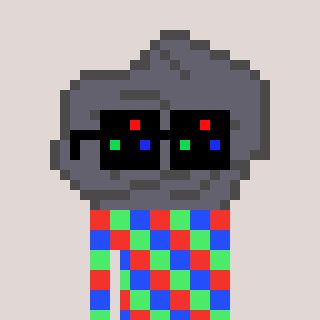
a pixel art character with square black sunglasses, a rock-shaped head and a hotbrown-colored body on a warm background